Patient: sex M, age 55
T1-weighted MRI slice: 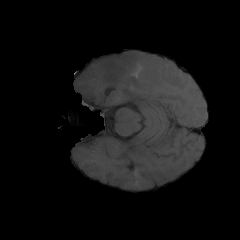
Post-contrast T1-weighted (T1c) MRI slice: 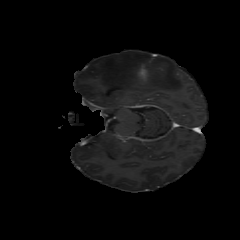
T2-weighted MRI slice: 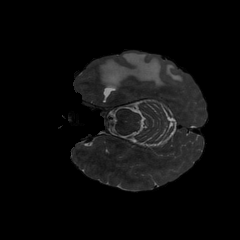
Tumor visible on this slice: yes
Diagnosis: Glioblastoma, IDH-wildtype
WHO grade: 4